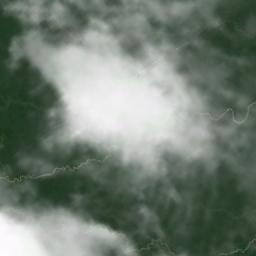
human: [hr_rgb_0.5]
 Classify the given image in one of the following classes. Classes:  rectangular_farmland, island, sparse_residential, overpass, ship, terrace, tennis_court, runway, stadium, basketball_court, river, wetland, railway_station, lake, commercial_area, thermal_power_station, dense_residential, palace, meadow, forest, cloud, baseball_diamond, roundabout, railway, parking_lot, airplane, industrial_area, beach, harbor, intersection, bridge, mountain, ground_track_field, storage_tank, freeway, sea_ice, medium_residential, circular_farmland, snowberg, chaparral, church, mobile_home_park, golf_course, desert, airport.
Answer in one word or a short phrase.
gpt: cloud